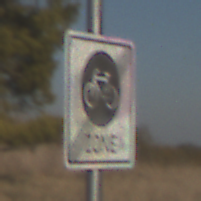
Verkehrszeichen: EndeFahrradzone
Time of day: MorningAfternoon
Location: Outdoor (Nature)
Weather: PartlyCloudy
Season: NotSpecified
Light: Natural